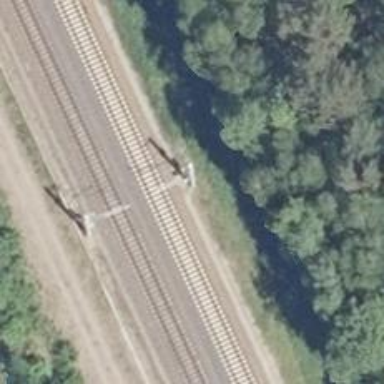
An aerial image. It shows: Railway milestone.